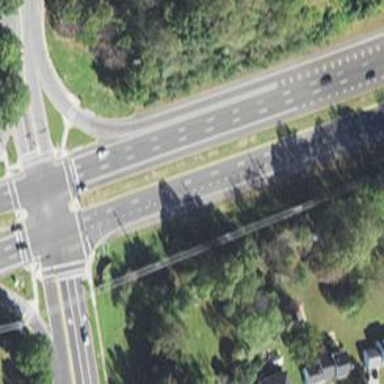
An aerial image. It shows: This image shows trunk highway that functions as expressway.